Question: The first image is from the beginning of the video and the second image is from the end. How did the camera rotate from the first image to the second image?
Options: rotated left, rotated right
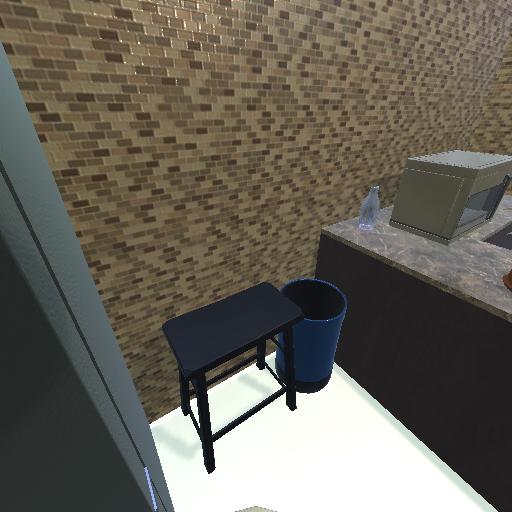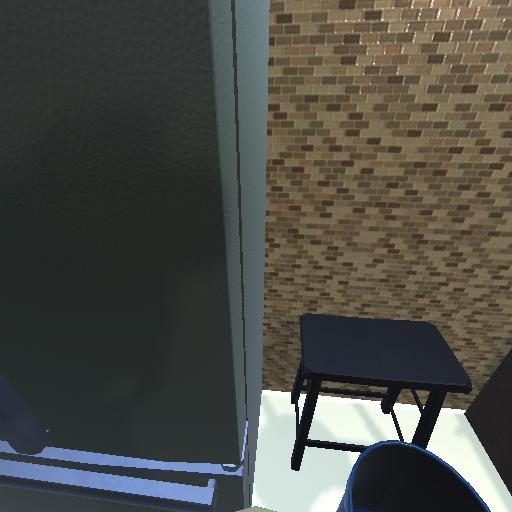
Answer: rotated left